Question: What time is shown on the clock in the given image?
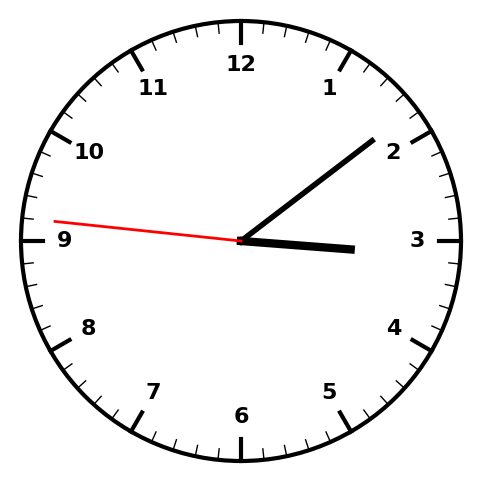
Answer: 03:08:46